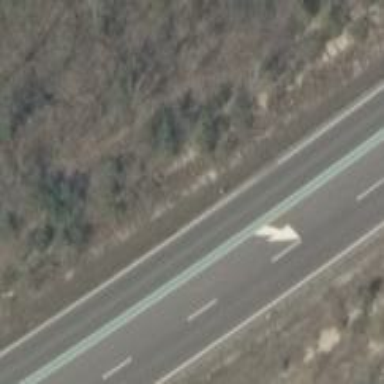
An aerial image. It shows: Trunk highway.